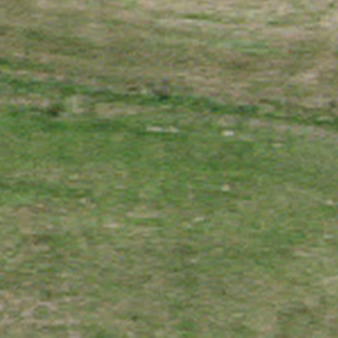
Label: other